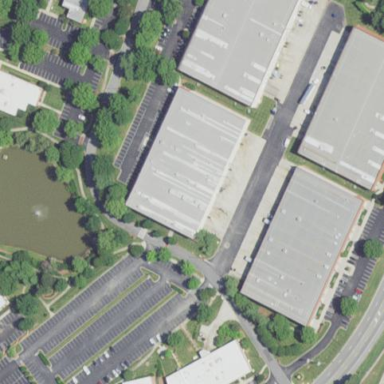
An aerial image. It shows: Commercial building.